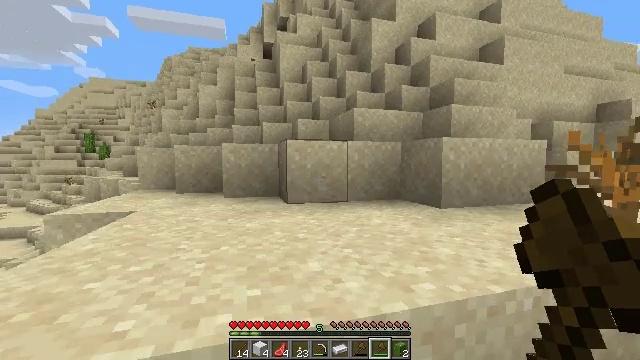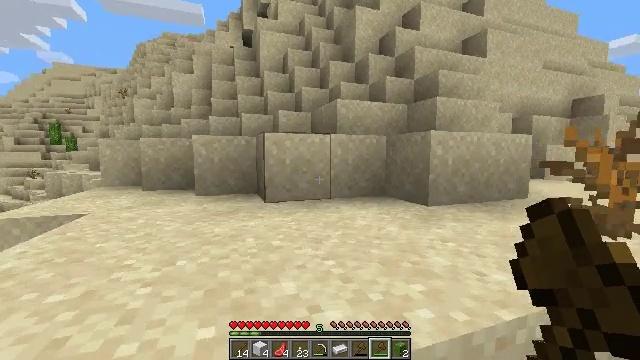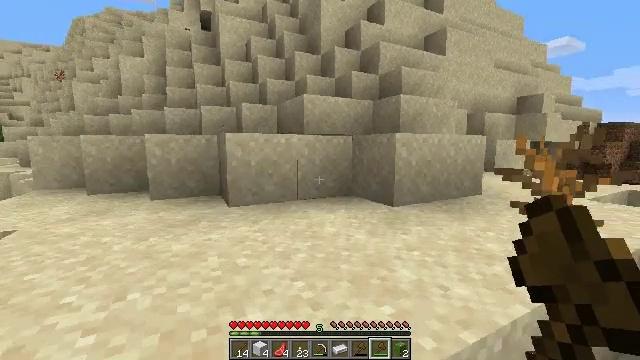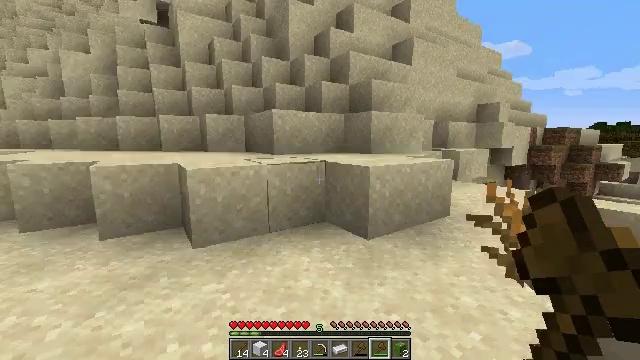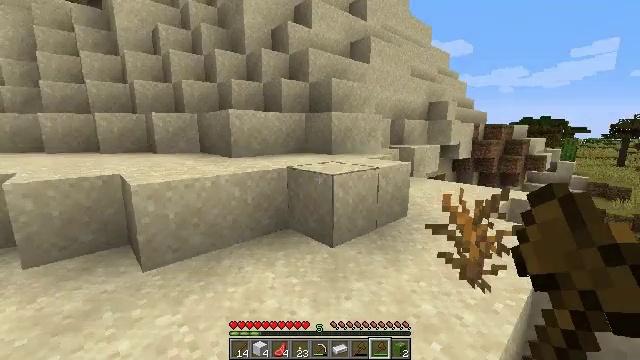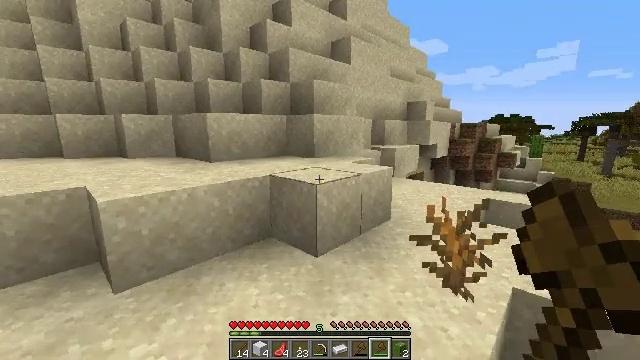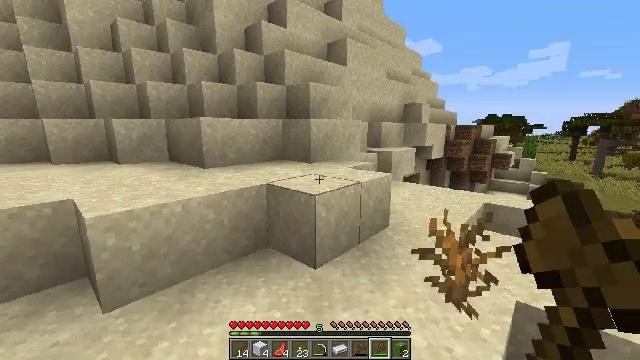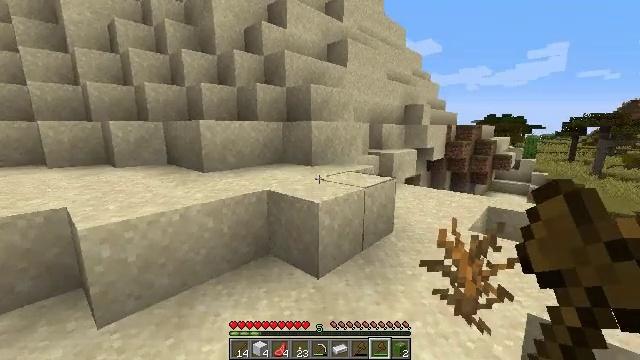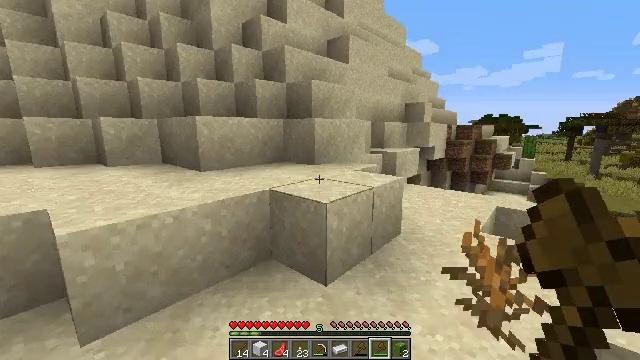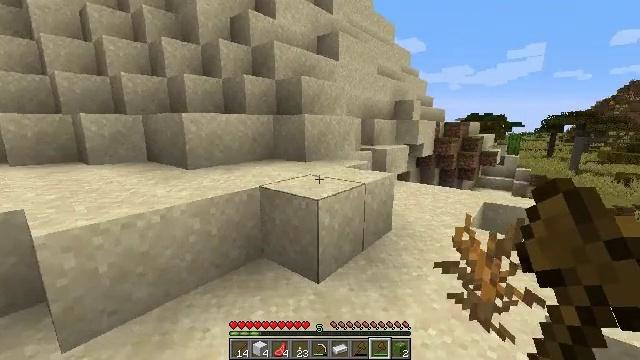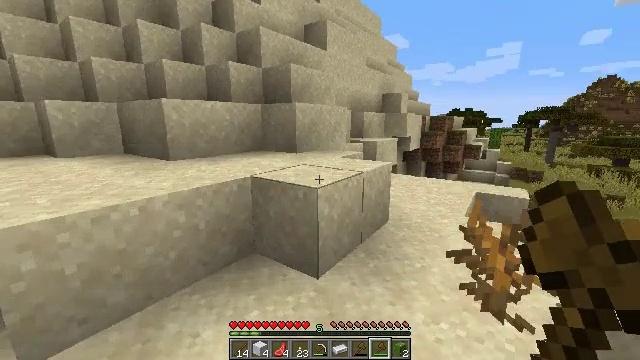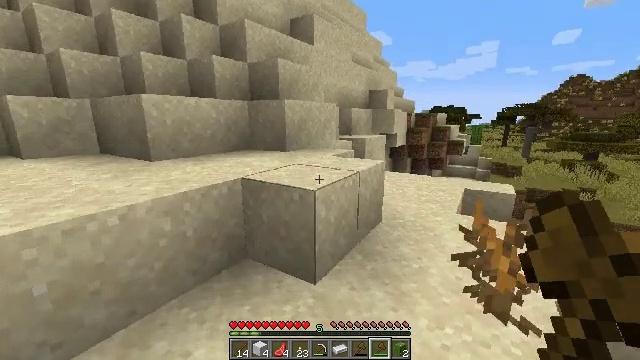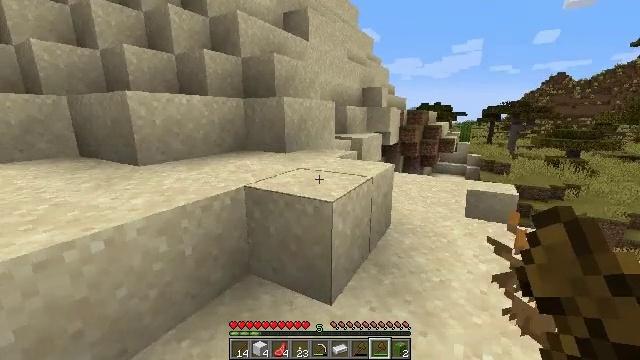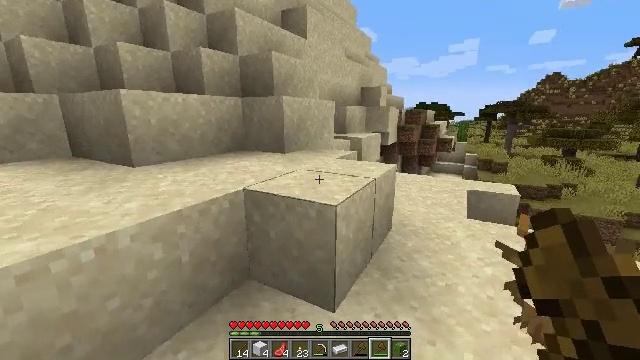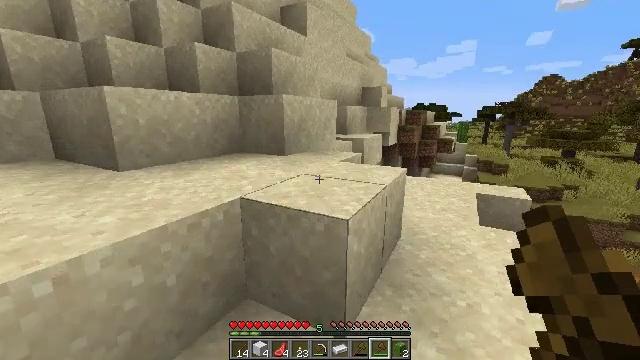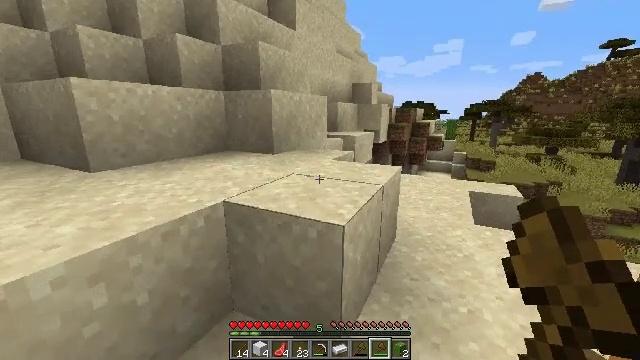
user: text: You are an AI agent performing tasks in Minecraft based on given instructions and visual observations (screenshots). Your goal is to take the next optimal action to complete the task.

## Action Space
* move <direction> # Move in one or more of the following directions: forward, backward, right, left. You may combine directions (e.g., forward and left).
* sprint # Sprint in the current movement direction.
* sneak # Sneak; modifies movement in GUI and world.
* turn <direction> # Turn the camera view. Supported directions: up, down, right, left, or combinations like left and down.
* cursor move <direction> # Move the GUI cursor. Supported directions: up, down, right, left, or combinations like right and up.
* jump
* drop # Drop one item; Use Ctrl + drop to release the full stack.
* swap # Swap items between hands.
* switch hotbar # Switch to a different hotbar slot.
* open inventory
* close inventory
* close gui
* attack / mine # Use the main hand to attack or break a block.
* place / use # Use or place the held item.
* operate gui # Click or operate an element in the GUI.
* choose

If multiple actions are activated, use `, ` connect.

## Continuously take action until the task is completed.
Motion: motion action
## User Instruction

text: Break the sand block.
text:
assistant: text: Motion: move forward, turn right and down
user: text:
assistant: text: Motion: move forward, turn right and down, jump
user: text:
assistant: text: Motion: move forward, turn right and down, jump
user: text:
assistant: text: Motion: move forward, turn right and down, jump
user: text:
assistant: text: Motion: move forward, turn right, jump
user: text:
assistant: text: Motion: move forward and move left, turn right
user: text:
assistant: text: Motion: move forward and move left
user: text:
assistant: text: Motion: move forward and move left
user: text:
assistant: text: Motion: move forward and move left, turn right
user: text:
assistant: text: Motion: move forward and move left, turn right
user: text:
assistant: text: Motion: move forward and move left, turn right
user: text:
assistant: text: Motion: move forward and move left, turn right
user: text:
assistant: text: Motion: move forward
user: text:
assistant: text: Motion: move forward
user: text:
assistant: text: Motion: move forward, turn right
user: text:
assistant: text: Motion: move forward, turn right
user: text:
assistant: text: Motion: move forward and move right
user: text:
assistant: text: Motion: move forward and move right
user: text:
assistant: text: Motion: move forward and move right
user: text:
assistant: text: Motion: move forward and move right
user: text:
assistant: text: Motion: move forward and move right, turn right
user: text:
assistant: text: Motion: move forward and move right, turn right and down
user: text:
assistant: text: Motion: move forward and move right, turn right and down
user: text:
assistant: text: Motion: move forward and move right, turn right and down
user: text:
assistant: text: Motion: move forward and move right, turn right
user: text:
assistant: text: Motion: move forward and move right
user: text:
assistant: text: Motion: move forward
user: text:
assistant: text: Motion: move forward
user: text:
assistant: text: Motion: move forward
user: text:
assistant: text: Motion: move forward